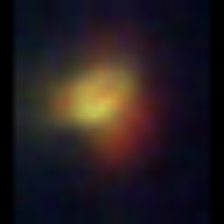
Taxon: NanoPlankton
Group: Other